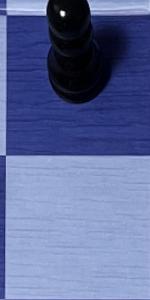
Label: Empty